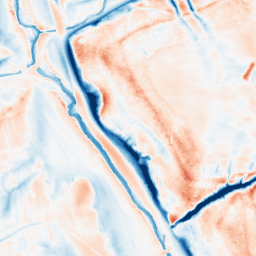
Category: classical
Decomposition family: gaussian_anisotropic
Decomposition parameters: sigma_x: 10
sigma_y: 5
Upsampling method: lanczos
Upsampling parameters: scale: 4
Upsampling scale: 4